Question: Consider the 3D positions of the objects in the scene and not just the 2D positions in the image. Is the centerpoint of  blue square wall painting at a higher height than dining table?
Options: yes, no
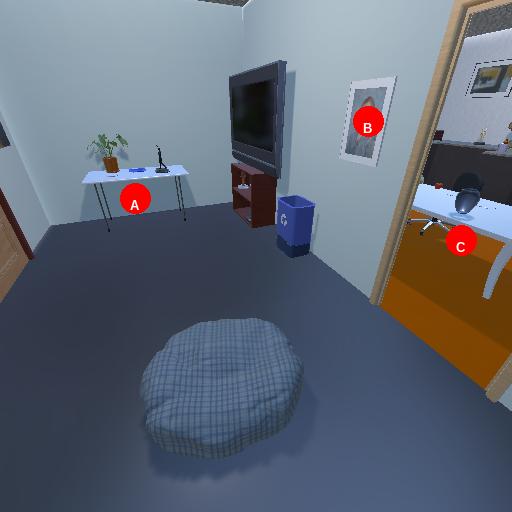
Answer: yes